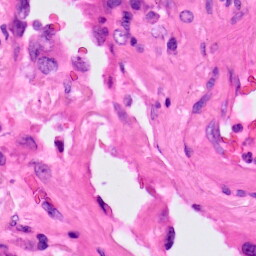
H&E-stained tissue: Lung